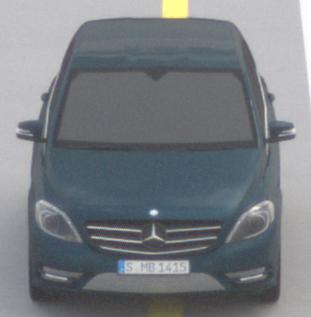
Make: Mercedes-Benz
Model: B 180 BlueEFFICIENCY
Detailed model: B-Class (246)
Model produced from: 2011/11
Model produced until: 2012/10
Doors: 5
Color: blue
Road condition: dry road
Daytime: midday
Contrast: low contrast